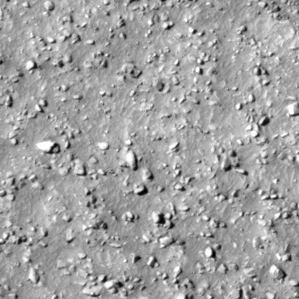
Label: non_frost